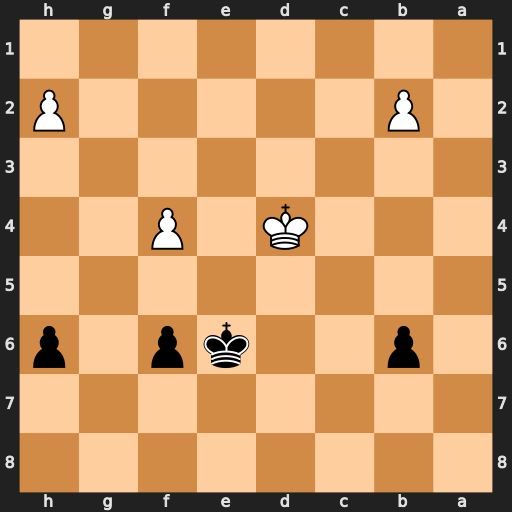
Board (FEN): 8/8/1p2kp1p/8/3K1P2/8/1P5P/8
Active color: b
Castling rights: -
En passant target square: -
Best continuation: Kf5 Ke3 Kg4 Ke4 h5 f5 h4